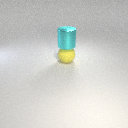
large yellow rubber sphere below large cyan metal cylinder